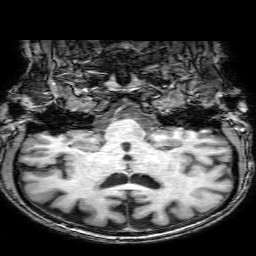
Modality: T1w
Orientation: sagittal
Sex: male
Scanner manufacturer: philips
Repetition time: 0.0083 s
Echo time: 0.00384 s